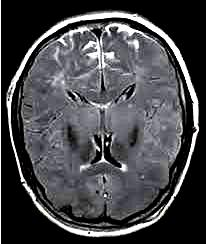
Label: notumor